Field crop: maize
Growth stage: 2
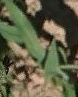
Species: maize